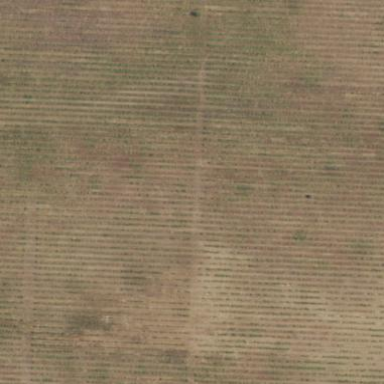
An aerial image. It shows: Vineyard with grape crops.